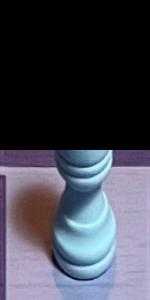
Label: Rook_White